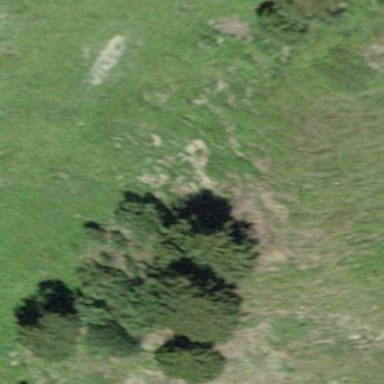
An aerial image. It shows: Patch of scrub vegetation.